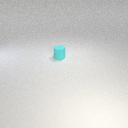
small cyan rubber cylinder